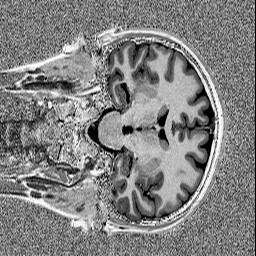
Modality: MP2RAGE
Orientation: coronal
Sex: female